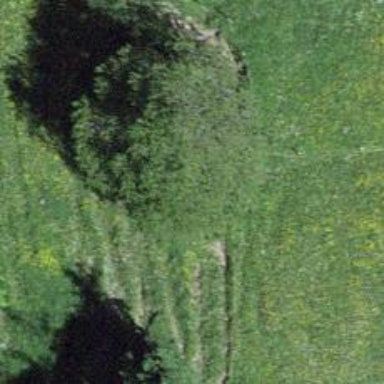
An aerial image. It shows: Beautiful tree in nature.